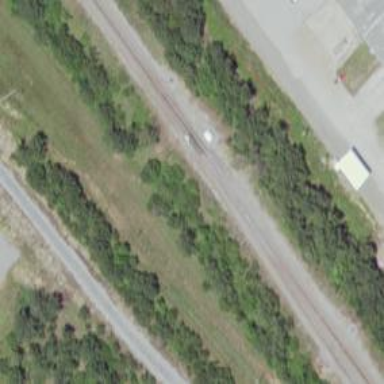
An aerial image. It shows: Railway track.